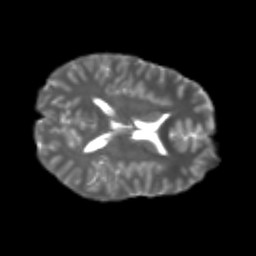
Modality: T2w
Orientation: axial
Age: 21
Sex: male
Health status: healthy
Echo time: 0.074 s